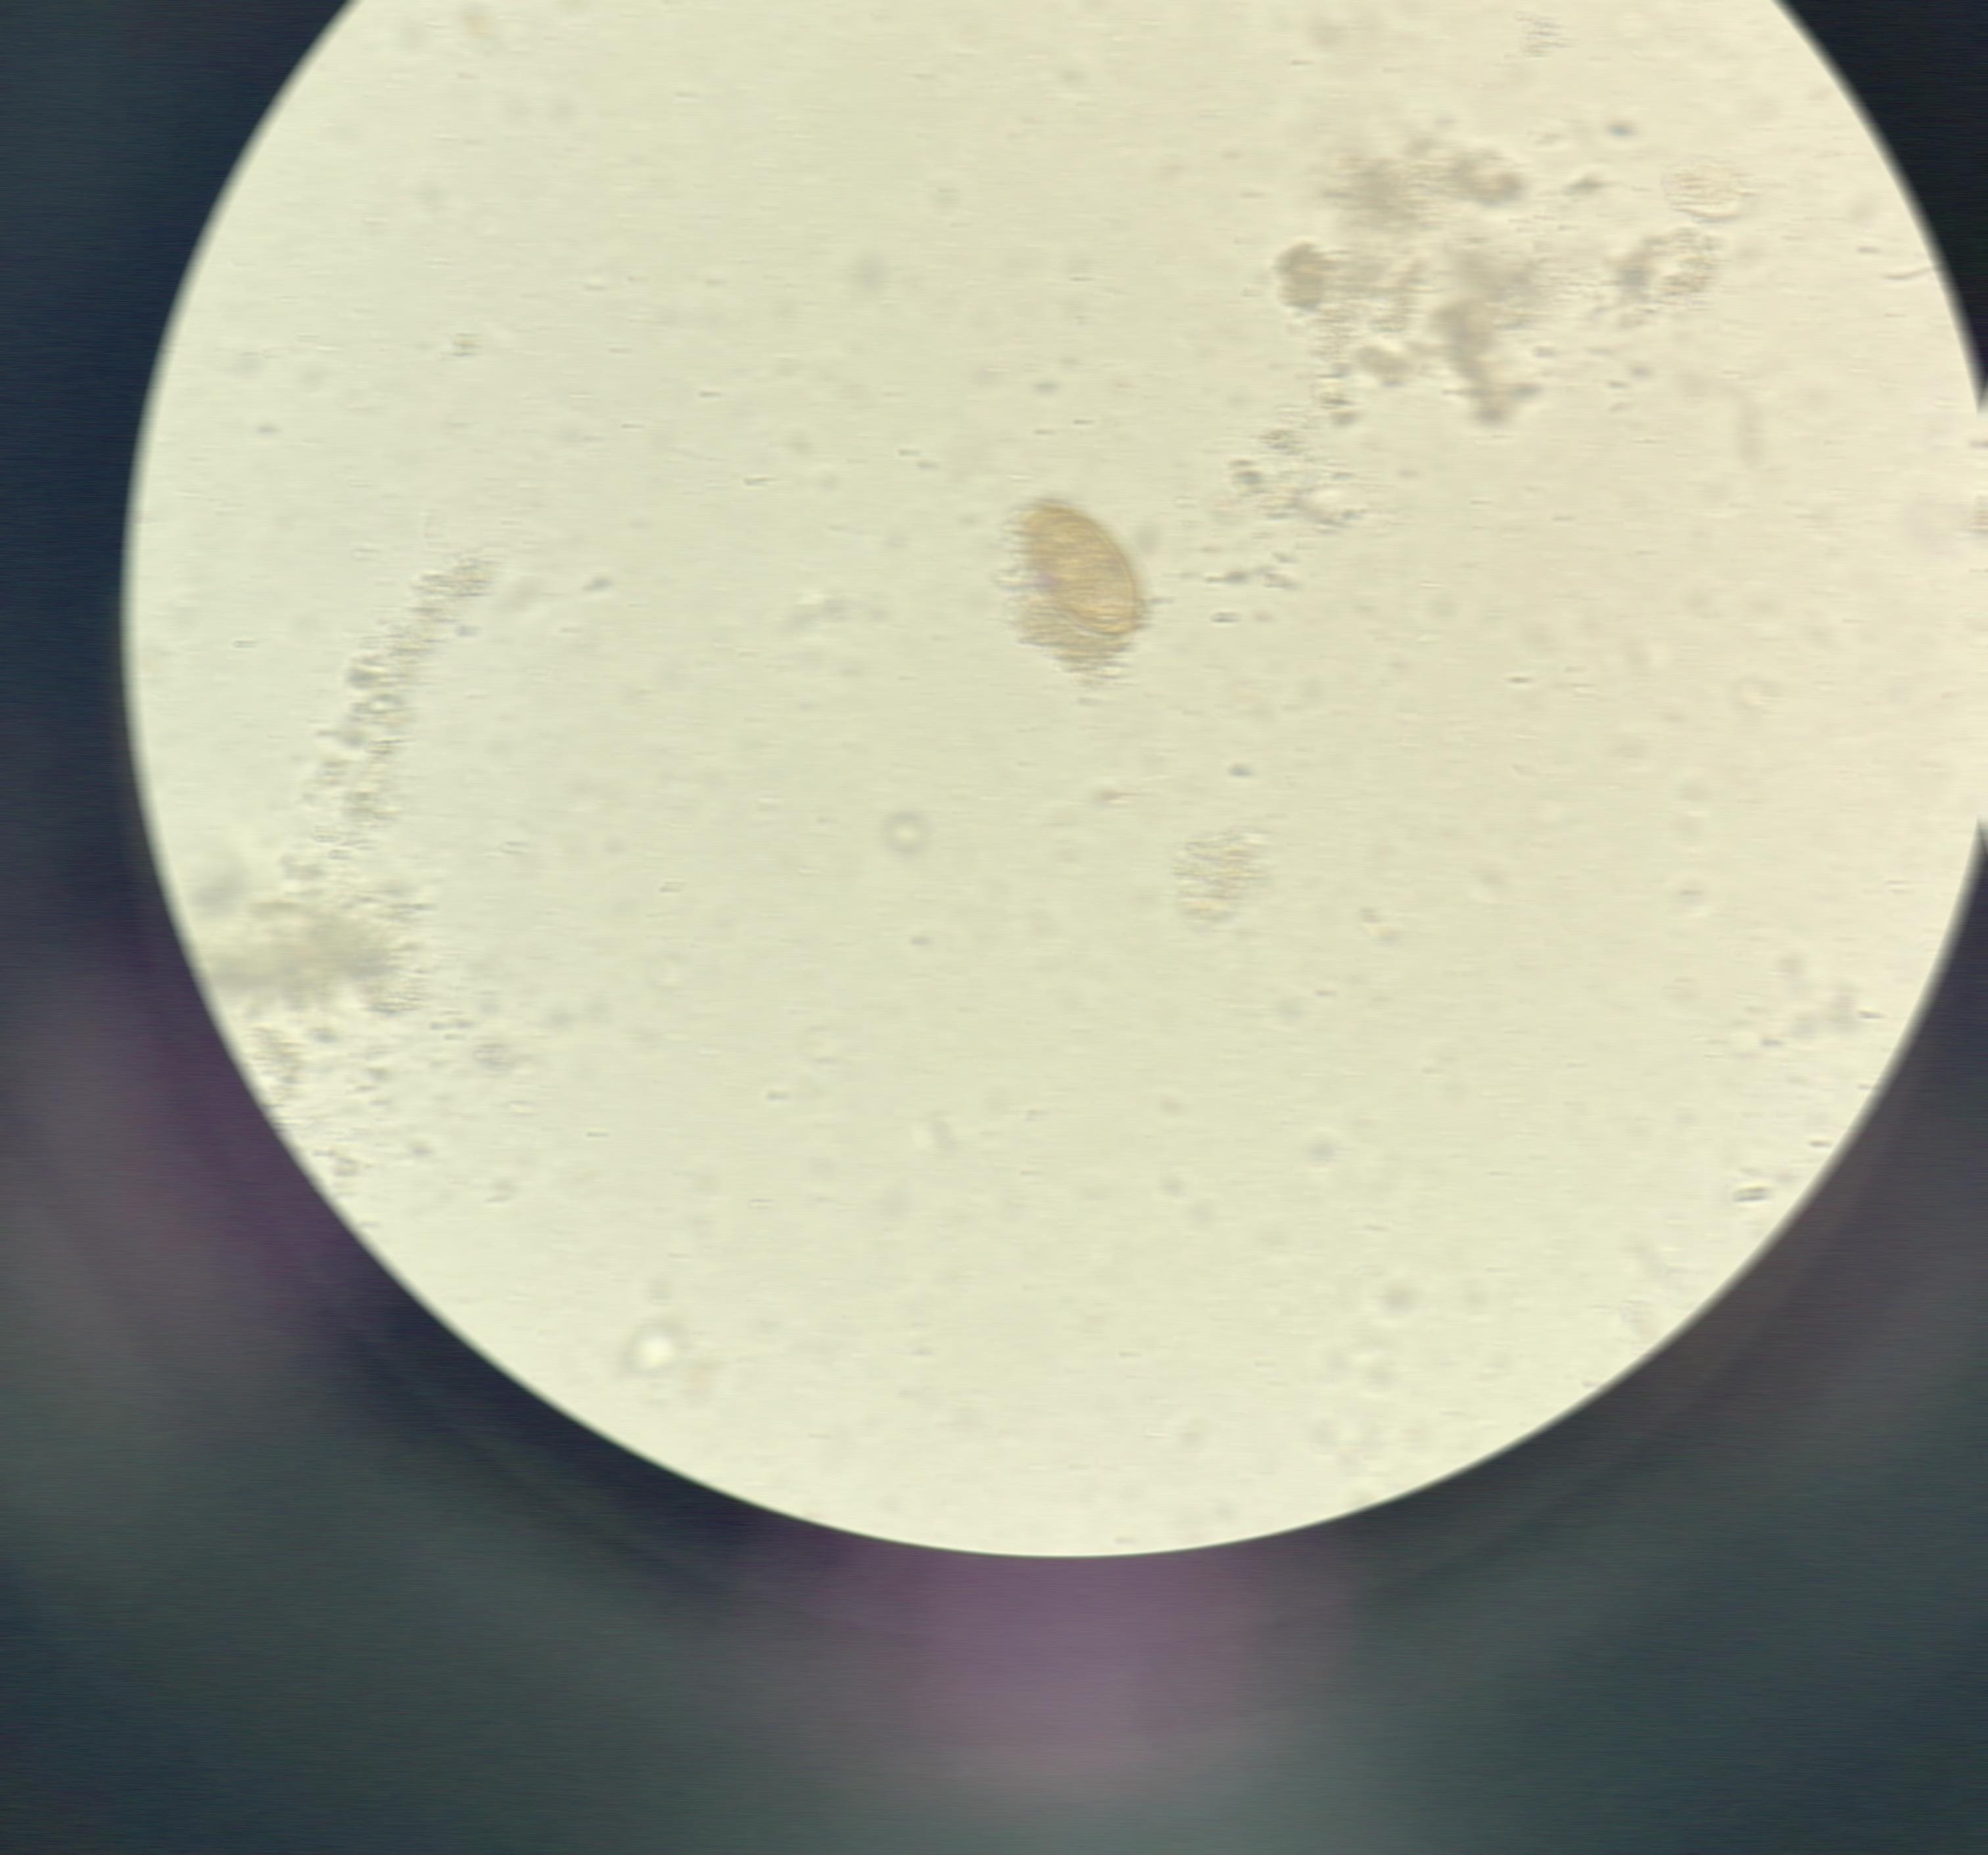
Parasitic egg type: Trichuris trichiura